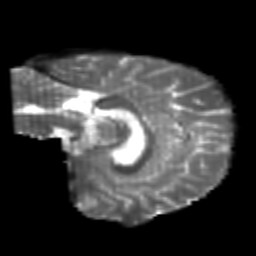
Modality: T2w
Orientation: sagittal
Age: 23
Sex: female
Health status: healthy
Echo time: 0.074 s